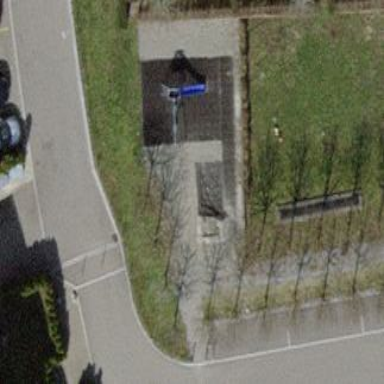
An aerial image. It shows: Playground area for leisure land.